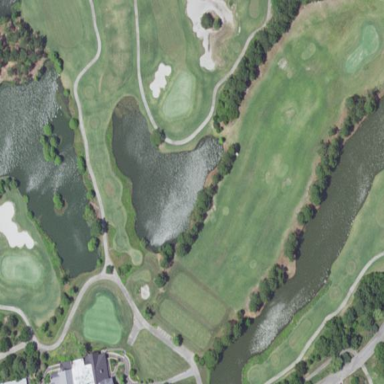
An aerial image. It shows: Water hazard on golf course.